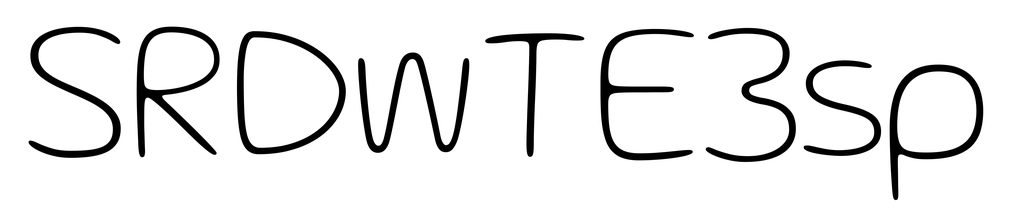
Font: Gluten_Thin